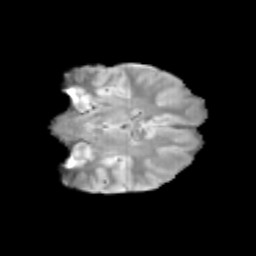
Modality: T2w
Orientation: coronal
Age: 12
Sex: female
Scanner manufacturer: siemens
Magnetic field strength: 3 T
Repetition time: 3.8 s
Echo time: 0.07 s